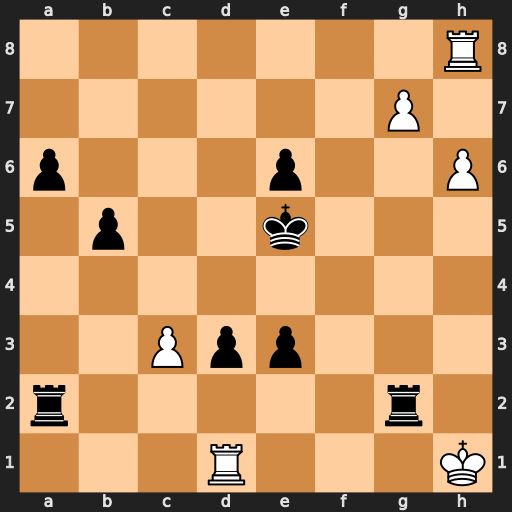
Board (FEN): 7R/6P1/p3p2P/1p2k3/8/2Ppp3/r5r1/3R3K
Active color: w
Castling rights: -
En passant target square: -
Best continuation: g8=Q Rxg8 Rxg8 e2 Re1